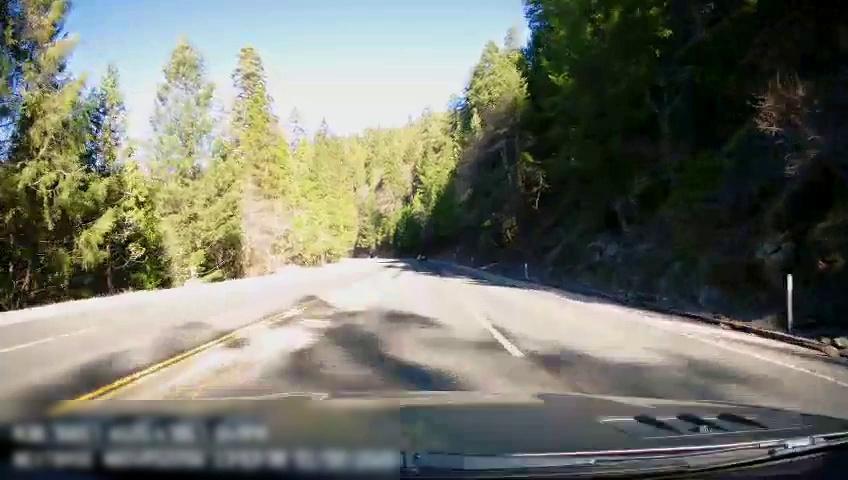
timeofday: Day
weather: Sunny
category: Drivable Space
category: Lanes | Current Lane
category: Lanes | Current Lane
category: Lanes | Alternate Lane
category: Lanes | Opposite Lane
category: Lanes | Opposite Lane
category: Lanes | Opposite Lane